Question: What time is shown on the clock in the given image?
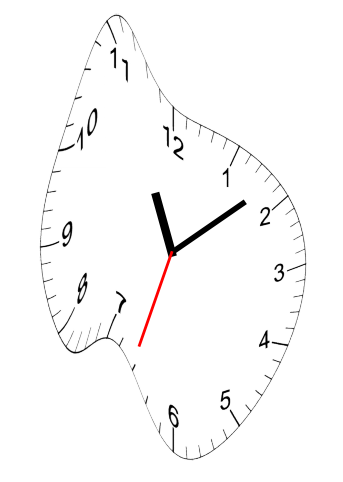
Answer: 11:08:33